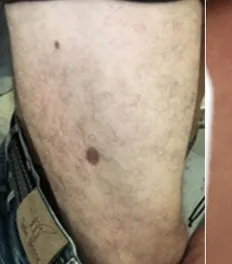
skin examination- purpuric nodules on the back, thigh and forearm with a size of 2cm suggesting multiple histiocytofibroma.
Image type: medical_photograph (skin_photograph)